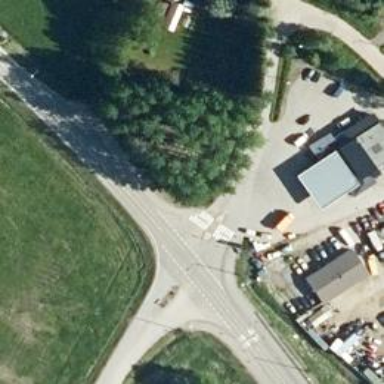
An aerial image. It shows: Marked crossing on asphalt cycleway road.